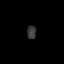
Tissue: lung
Cell type: Epithelial cells
Senescence score: 0.2348
Nuclear area (px): 125
Mean DAPI intensity: 54.432